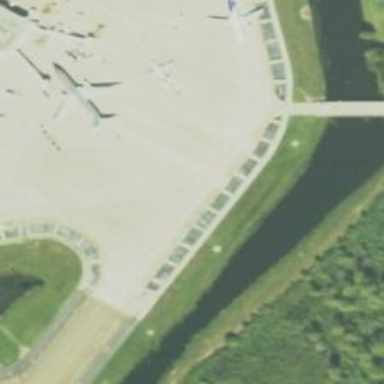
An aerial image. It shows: Image of taxiway at airport.